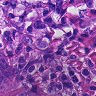
Metastatic tissue present: yes